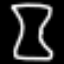
Label: hourglass